Question: So in Jinja2 I have this code:
'''
<div id='posts'>
<!-- Display all posts -->
{% for p in posts %}
<div class='post'>
<h3>{{ p[1] }}</h3>
{{ p[2] }}
</div>
{% endfor %}
</div>
'''
The 'p[2]' is what's important here. It's just a unicode string with the value of '"<p>content</p> <b>bold</b>"'. I want it to display as html, but when I load the page, this is how it's displayed:

However, when I view the page source, it looks like this:
'''
&lt;p&gt;content&lt;/p&gt; &lt;b&gt;bold&lt;/b&gt;
'''
All I want is for it to display as normal HTML. I have a feeling this is some weird encoding issue, and I know little about that. Any help is appreciated!
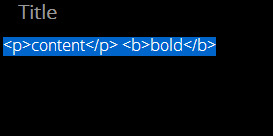
Answer: This is <URL>. It protects you against things like XSS injection.
If you're sure your content is safe, you can turn it off with
'''
{% autoescape false %}...{% endautoescape %}
'''